Question: I recently encountered the following error while running my application:
'''
EXC_BAD_INSTRUCTION (code=EXC_1386_INVOP, subcode=0x0)
'''
This specific crash happens when we open up a chat conversation 'UITableView'. The configuration of this 'UITableView' involves several elements like nib loading of registered 'UITableView' cells as well as some asynchronous loading of images into these cells with the help of 'dispatch_async'
I tried some common tricks to getting more useful information from the debugger all without success:
---
This appeared to give more information on the only visible function call in any of the threads (other than the 'main' itself) which was previously '+[ASIHTTPRequest runRequests]' though I'm quite reluctant to believe that the real problem lies with the implementation of 'ASIHttpRequest' especially since we haven't changed it in years... (I realize the lib is long since deprecated)

---
'bt'
Running 'bt' seemed to give some semi-useful data. It at least indicates that the issue may be related to 'UITableView' configuration.
'''
(lldb) bt
* thread #1: tid = 0x854b7, 0x0503da6b libobjc.A.dylib'objc_exception_throw, queue = 'com.apple.main-thread', stop reason = breakpoint 1.1
frame #0: 0x0503da6b libobjc.A.dylib'objc_exception_throw
frame #1: 0x028fe86d CoreFoundation'+[NSException raise:format:] + 141
frame #2: 0x03998d7c QuartzCore'CA::Layer::set_position(CA::Vec2<double> const&, bool) + 190
frame #3: 0x03998f2a QuartzCore'-[CALayer setPosition:] + 56
frame #4: 0x039995a7 QuartzCore'-[CALayer setFrame:] + 752
frame #5: 0x03b4a20c UIKit'-[UIView(Geometry) setFrame:] + 305
frame #6: 0x03c85432 UIKit'-[UIImageView _setViewGeometry:forMetric:] + 228
frame #7: 0x03c8563a UIKit'-[UIImageView setFrame:] + 63
frame #8: 0x03b4c0cf UIKit'-[UIView(Geometry) _applyAutoresizingMaskWithOldSuperviewSize:] + 967
frame #9: 0x03b4ce11 UIKit'-[UIView(Geometry) _resizeWithOldSuperviewSize:] + 301
frame #10: 0x03b4ce9e UIKit'-[UIView(Geometry) resizeWithOldSuperviewSize:] + 121
frame #11: 0x03b4b9ed UIKit'__46-[UIView(Geometry) resizeSubviewsWithOldSize:]_block_invoke + 87
frame #12: 0x02824e33 CoreFoundation'__53-[__NSArrayM enumerateObjectsWithOptions:usingBlock:]_block_invoke + 99
frame #13: 0x028244cf CoreFoundation'-[__NSArrayM enumerateObjectsWithOptions:usingBlock:] + 239
frame #14: 0x03b4b97d UIKit'-[UIView(Geometry) resizeSubviewsWithOldSize:] + 149
frame #15: 0x03be9df2 UIKit'-[UITableView resizeSubviewsWithOldSize:] + 98
frame #16: 0x03b4d13f UIKit'-[UIView(Geometry) setBounds:] + 537
frame #17: 0x03b6b2a7 UIKit'-[UIScrollView setBounds:] + 1071
frame #18: 0x03bea257 UIKit'-[UITableView setBounds:] + 260
frame #19: 0x03b4caae UIKit'-[UIView(Geometry) _applyISEngineLayoutValues] + 348
frame #20: 0x03b4cd6b UIKit'-[UIView(Geometry) _resizeWithOldSuperviewSize:] + 135
frame #21: 0x042a1fb6 UIKit'-[UIScrollView(_UIOldConstraintBasedLayoutSupport) _resizeWithOldSuperviewSize:] + 73
frame #22: 0x03b4ce9e UIKit'-[UIView(Geometry) resizeWithOldSuperviewSize:] + 121
frame #23: 0x03b4b9ed UIKit'__46-[UIView(Geometry) resizeSubviewsWithOldSize:]_block_invoke + 87
frame #24: 0x02824e33 CoreFoundation'__53-[__NSArrayM enumerateObjectsWithOptions:usingBlock:]_block_invoke + 99
frame #25: 0x028244cf CoreFoundation'-[__NSArrayM enumerateObjectsWithOptions:usingBlock:] + 239
frame #26: 0x03b4b97d UIKit'-[UIView(Geometry) resizeSubviewsWithOldSize:] + 149
frame #27: 0x04250c39 UIKit'-[UIView(AdditionalLayoutSupport) _is_layout] + 166
frame #28: 0x03b512bf UIKit'-[UIView(Hierarchy) _updateConstraintsAsNecessaryAndApplyLayoutFromEngine] + 697
frame #29: 0x03b5137c UIKit'-[UIView(Hierarchy) layoutSubviews] + 57
frame #30: 0x03b5edd1 UIKit'-[UIView(CALayerDelegate) layoutSublayersOfLayer:] + 608
frame #31: 0x05053771 libobjc.A.dylib'-[NSObject performSelector:withObject:] + 70
frame #32: 0x039a228f QuartzCore'-[CALayer layoutSublayers] + 152
frame #33: 0x03996115 QuartzCore'CA::Layer::layout_if_needed(CA::Transaction*) + 397
frame #34: 0x03995f70 QuartzCore'CA::Layer::layout_and_display_if_needed(CA::Transaction*) + 26
frame #35: 0x038f43c6 QuartzCore'CA::Context::commit_transaction(CA::Transaction*) + 284
frame #36: 0x038f578c QuartzCore'CA::Transaction::commit() + 392
frame #37: 0x038f5e58 QuartzCore'CA::Transaction::observer_callback(__CFRunLoopObserver*, unsigned long, void*) + 92
frame #38: 0x028219de CoreFoundation'__CFRUNLOOP_IS_CALLING_OUT_TO_AN_OBSERVER_CALLBACK_FUNCTION__ + 30
frame #39: 0x02821920 CoreFoundation'__CFRunLoopDoObservers + 400
frame #40: 0x0281735a CoreFoundation'__CFRunLoopRun + 1226
frame #41: 0x02816bcb CoreFoundation'CFRunLoopRunSpecific + 443
frame #42: 0x028169fb CoreFoundation'CFRunLoopRunInMode + 123
frame #43: 0x067db24f GraphicsServices'GSEventRunModal + 192
frame #44: 0x067db08c GraphicsServices'GSEventRun + 104
frame #45: 0x03ad38b6 UIKit'UIApplicationMain + 1526
'''
---
This is what I'm doing right now but the error occurs during a somewhat infrequent use case so we're not sure when it was actually broken.
---
I didn't end up needing to do this but it may be helpful for others. See <URL> below for more details.
---
Thanks in advance for any feedback/suggestions!
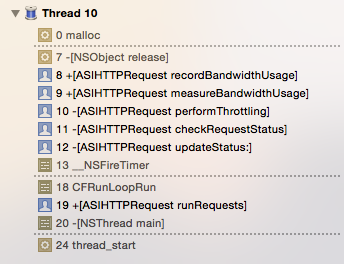
Answer: I luckily managed to find the issue by scraping through the change logs. A few commits ago I changed our 'UITableView' configuration behaviour slightly.
As this pertains to a chat conversation 'UITableView' we want to scroll down to the last message when the table is loaded. Previously we had our scrolling functionality set up like so:
'''
- (void)viewDidAppear:(BOOL)animated {
[super viewDidAppear];
// ...
[self.chatTableView scrollToBottomAnimated:YES];
}
'''
where 'scrollToBottomAnimated:' is defined as such:
'''
- (void)scrollToBottomAnimated:(BOOL)animated {
NSInteger lastSection = -1;
NSInteger lastRow = -1;
lastSection = [self numberOfSections] - 1;
if (lastSection >= 0) {
lastRow = [self numberOfRowsInSection:lastSection] - 1;
}
if (lastRow >= 0) {
NSIndexPath* path = [NSIndexPath indexPathForRow:lastRow inSection:lastSection];
[self scrollToRowAtIndexPath:path atScrollPosition:UITableViewScrollPositionBottom animated:animated];
}
}
'''
This caused a split second load+scroll to bottom animation which wasn't very nice. In order to prevent this undesirable animation I switched to scrolling in 'viewWillAppear' instead of 'viewDidAppear'. As the table hasn't yet properly loaded at this point, I could no longer use 'scrollToBottom' so I used the content offset code suggested <URL> instead.
'''
- (void)viewWillAppear:(BOOL)animated {
[super viewWillAppear:animated];
// ...
[self.chatTableView.conversationTableView setContentOffset:CGPointMake(0, CGFLOAT_MAX)];
}
'''
This worked great as far as I could tell! The table was already scrolled to bottom as soon as the 'UIViewController' was loaded if there happened to be an image chat message in the conversation this would cause a 'EXC_BAD_INSTRUCTION (code=EXC_1386_INVOP, subcode=0x0)' crash.
What seems to be happening is that when the 'UITableView' is loaded all the cells are initialized including the image chat bubble cell. This triggers an asynchronous load of the contained image but since the table is instantly scrolled away from this cell when the async image download is completed and it goes to write the new image to the imageview this crash occurs.
I ended up switching to the scrolling method suggested <URL> AKA:
'''
- (void)viewWillAppear:(BOOL)animated {
[super viewWillAppear:animated];
// ...
[self.chatTableView reloadData];
[self.chatTableView scrollToBottomAnimated:NO];
}
'''
I will investigate further and update this post if more info is found.
'viewWillAppear''viewDidAppear''UIImageView''UITableViewCell'